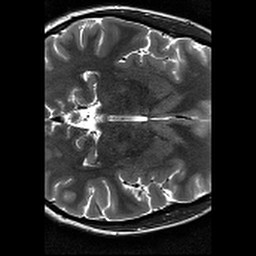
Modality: T2w
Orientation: axial
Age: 23
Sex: female
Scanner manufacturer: siemens
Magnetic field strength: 3 T
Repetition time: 11.39 s
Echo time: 0.09 s